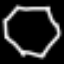
Label: octagon